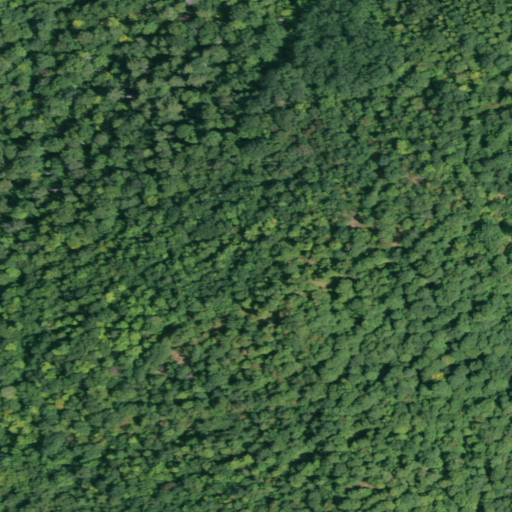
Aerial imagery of mountain in New York named Ryther Mountain containing deciduous forest, mixed forest, and evergreen forest